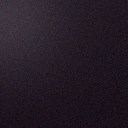
Screen state: off